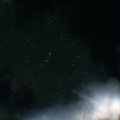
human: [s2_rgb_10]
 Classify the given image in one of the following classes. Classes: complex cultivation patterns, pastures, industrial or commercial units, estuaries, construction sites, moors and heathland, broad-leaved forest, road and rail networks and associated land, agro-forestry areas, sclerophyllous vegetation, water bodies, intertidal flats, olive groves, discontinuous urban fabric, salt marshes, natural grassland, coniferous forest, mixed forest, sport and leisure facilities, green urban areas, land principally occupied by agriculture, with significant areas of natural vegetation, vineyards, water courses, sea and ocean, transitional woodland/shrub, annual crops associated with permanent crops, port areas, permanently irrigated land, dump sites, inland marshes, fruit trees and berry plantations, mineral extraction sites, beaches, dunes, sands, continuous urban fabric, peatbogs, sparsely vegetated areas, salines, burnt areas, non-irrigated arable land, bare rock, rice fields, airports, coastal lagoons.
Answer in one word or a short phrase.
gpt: sea and ocean